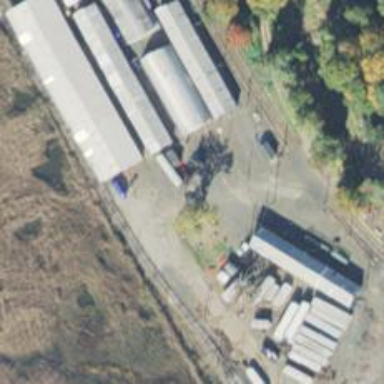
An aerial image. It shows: Preserved rail yard with electrified contact lines.